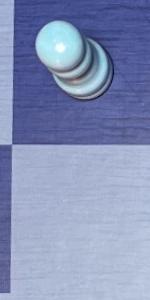
Label: Empty